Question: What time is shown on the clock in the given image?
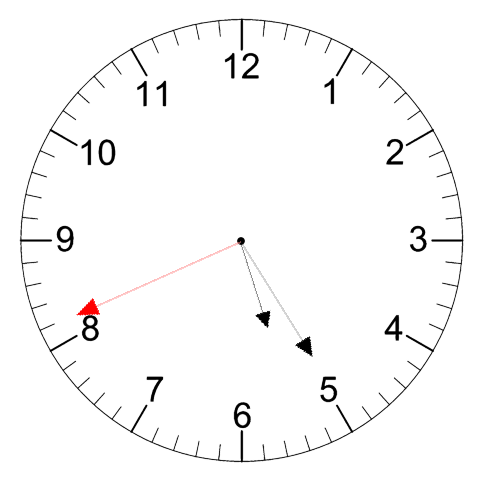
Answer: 05:24:41